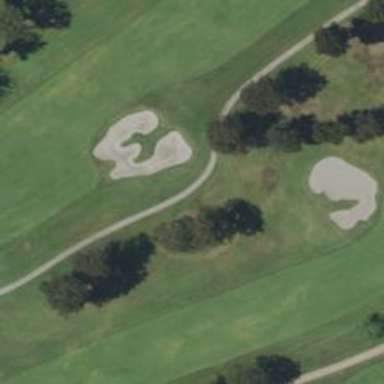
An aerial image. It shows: Path designated for golf carts.